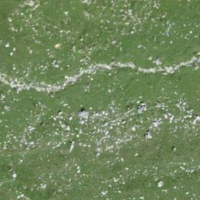
EUNIS habitat code: 26
Species observed at this site:
Saxifraga caesia